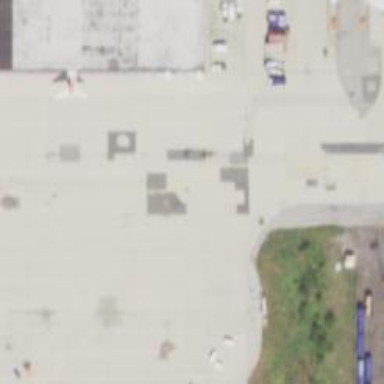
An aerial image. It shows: View of taxiway at the airport.